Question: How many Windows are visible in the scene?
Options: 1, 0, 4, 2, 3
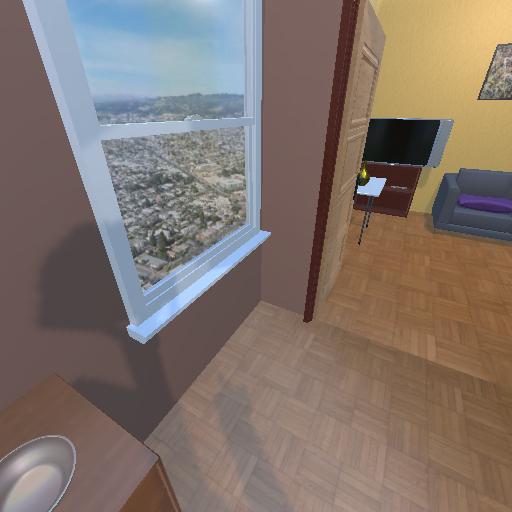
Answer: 1